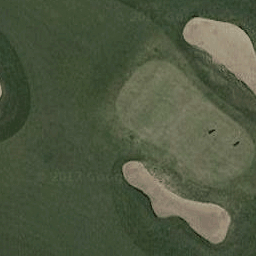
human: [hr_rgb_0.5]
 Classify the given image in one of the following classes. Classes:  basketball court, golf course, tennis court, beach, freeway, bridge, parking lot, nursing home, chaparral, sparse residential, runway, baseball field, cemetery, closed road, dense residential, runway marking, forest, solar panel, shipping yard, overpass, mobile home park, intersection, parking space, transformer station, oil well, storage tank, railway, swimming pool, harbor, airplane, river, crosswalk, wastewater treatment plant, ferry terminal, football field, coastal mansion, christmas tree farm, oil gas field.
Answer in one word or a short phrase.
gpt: golf course